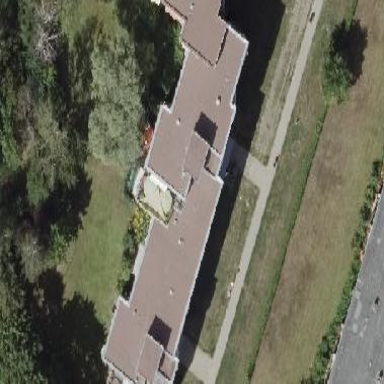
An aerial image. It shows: Building consisting of apartments.